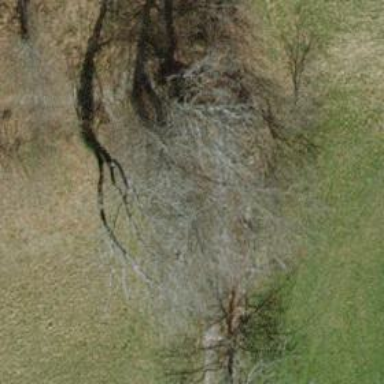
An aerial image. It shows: Brown bench in the vicinity.